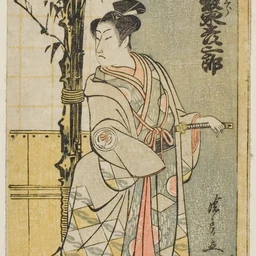
Title: The Actor Bando Hikosaburo III as Kichisaburo in the play "Junshoku Edo Murasaki," performed at the Ichimura Theater in the first month, 1779
Artist: Torii Kiyonaga
Caption: the actor bando hikosaburo iii as kichisaburo in the play "junshoku edo murasaki," performed at the ichimura theater in the first month, 1779, woodblock print, japanese (culture or style), print, asian art, torii kiyonaga, a work made of color woodblock print; hosoban, arts of asia, art institute of chicago